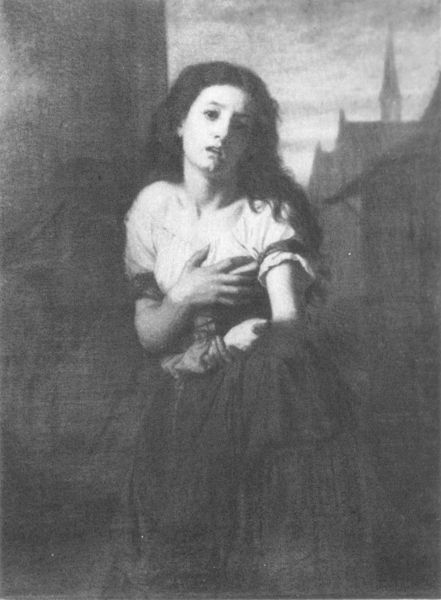
Titel: Une mendiante
Künstler: Hugues Merle
Standort: Paris
Institution: Musée d'Orsay
Schlagwörter: dunkel, flügel, gemälde, hand, haut, himmel, schatten, weiß, wolken, kirchturm, mädchen, stadt, brust, busen, finger, frau, frisur, geste, grau, haar, hintergrund, kleid, licht, mund, nacht, nase, schwarz, stirn, straße, säule, zeichnung, dach, dame, gebäude, haus, wolke, rock, wand, arm, arme, augen, bluse, falten, faru, gesicht, kleidung, stehen, trauer, bildnis, hals, hände, portrait, porträt, vorhang, öl, häuser, kirche, auge, figur, haare, pose, bühne, theater, dekolletee, locken, poträt, turm, turmspitze, engel, brüste, ruhe, düster, gasse, genremalerei, naturalismus, mieder, dorf, dächer, giebel, grafik, ausdruck, stille, angst, gewalt, falte, finster, faltenwurf, foto, fotografie, griff, türmchen, draußen, druck, radierung, stich, scharz, schwarzweiß, furcht, schrecken, gestik, photo, verzweiflung, armreif, verschwommen, sehnsucht, geschnürt, schmerz, gesichtsausdruck, verfolgung, flehen, brus, häuserfassade, herz, vorhand, bitte, theatralisch, drama, bitten, tauer, himmels, betteln, verzweifelt, schreck, dachreiter, spitzturm, wiß, portarit, leidend, tragisch, lärm, brusst, stufenrock, ausruck, pluse, blluse, betroffenheit, verüllen